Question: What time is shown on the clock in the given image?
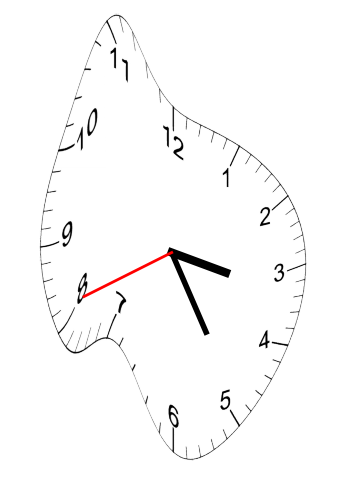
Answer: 03:24:41